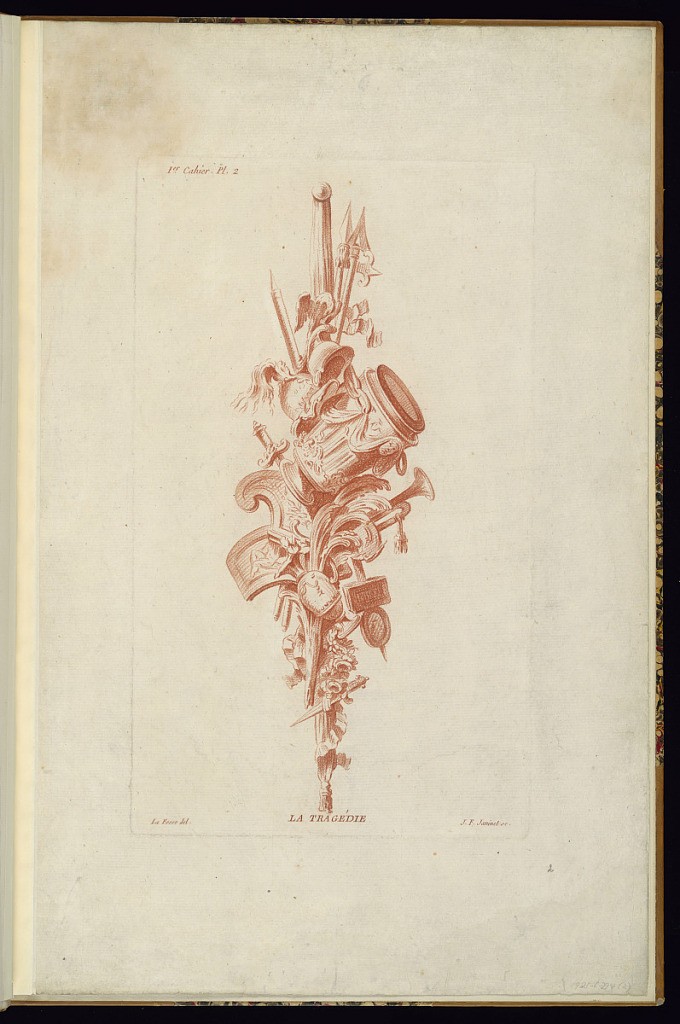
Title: LA TRAGÉDIE
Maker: Jean-Charles Delafosse, French, 1734 – 1789
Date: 1772–77
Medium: Crayon-manner etching in red ink on laid paper
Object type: Print
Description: Design for an ornamental hanging trophy featuring objects associated with tragedy or tragic theatre. The objects include arms and armor, helmets, shields, spears, sword, dagger, trumpet, jug, vase or urn, ribbons, flowers, and acanthus leaves. The plate is titled, numbered, and signed.